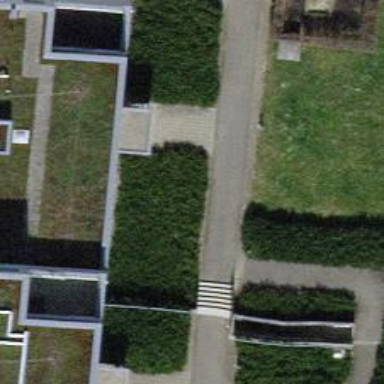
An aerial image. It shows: Footway made of paving stones.